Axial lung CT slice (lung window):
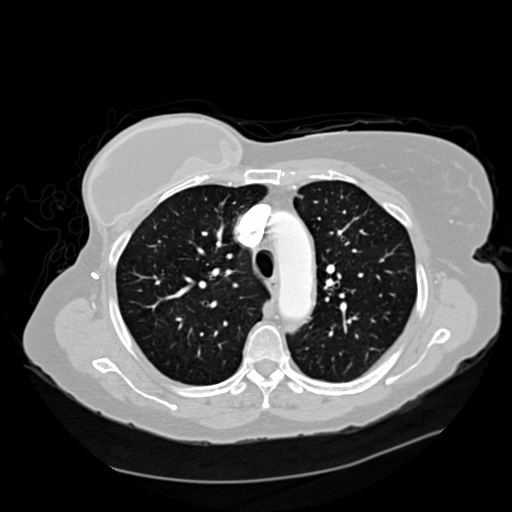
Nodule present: no